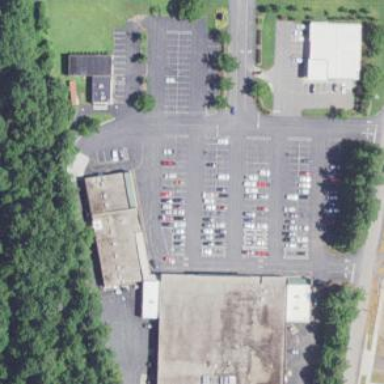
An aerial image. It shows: Retail area.